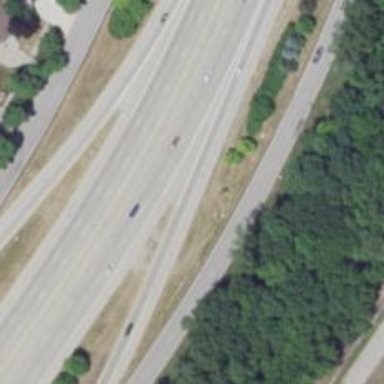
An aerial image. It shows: Motorway.